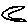
Label: moon